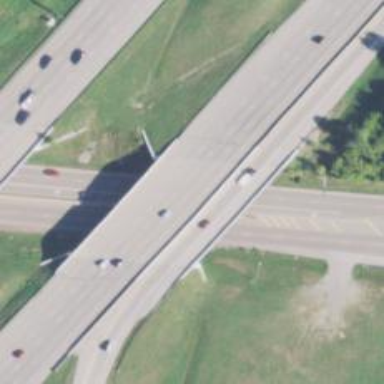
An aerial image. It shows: Bridge over motorway.